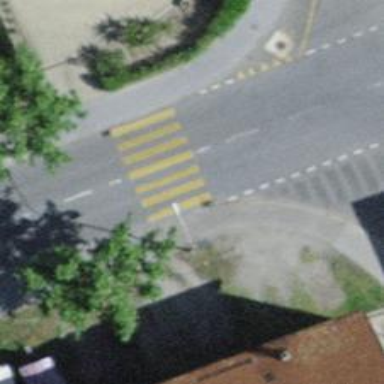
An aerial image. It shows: Uncontrolled zebra crossing on the road.